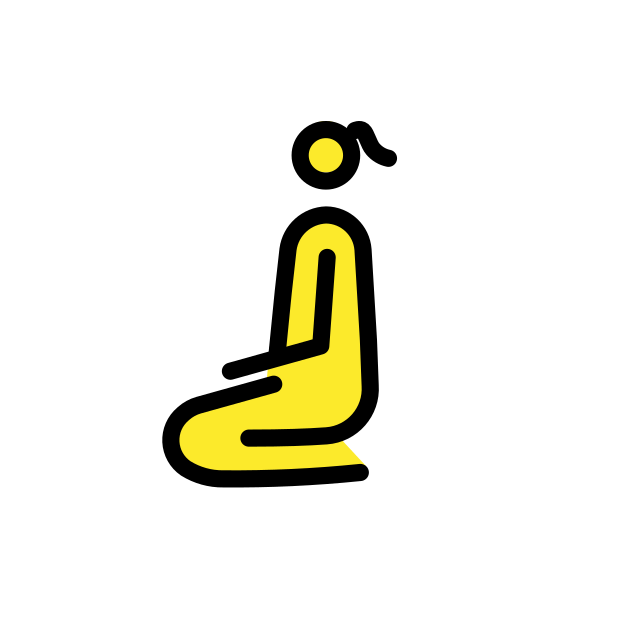
woman kneeling